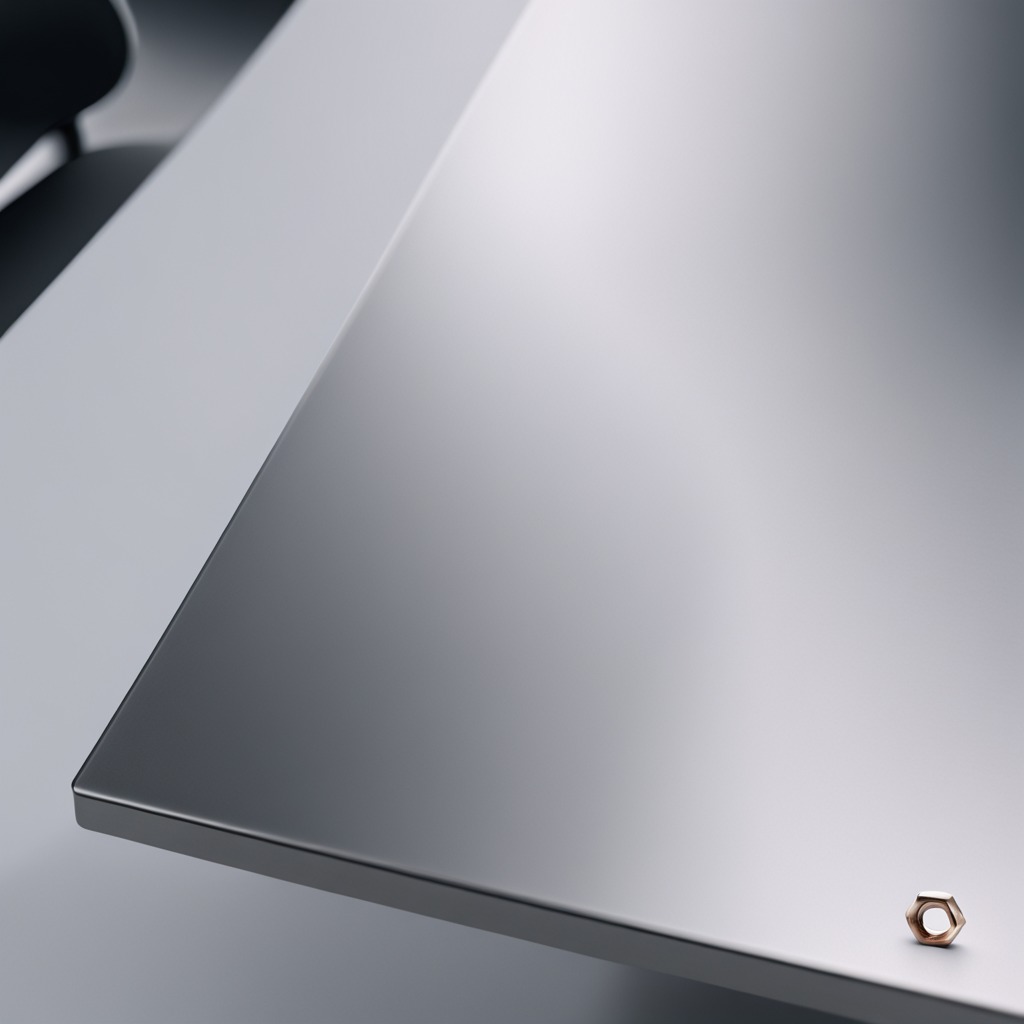
A metal nut is lying on a stainless steel table in a high-end prototyping lab.